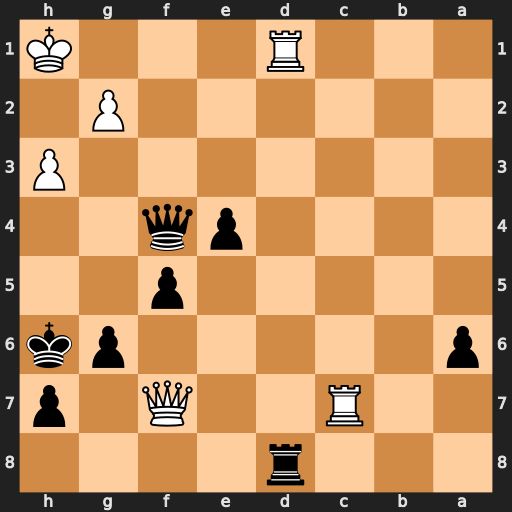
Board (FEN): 3r4/2R2Q1p/p5pk/5p2/4pq2/7P/6P1/3R3K
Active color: b
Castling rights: -
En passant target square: -
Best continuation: Rxd1#